Current action and preconditions to check: path_clear

Your task: For each precondition in the list above, predict whether it will hold at this action.

Consider the current scene as observed from the mobile robot's camera, and analyze the predicted future states of all dynamic agents (e.g., people, animals, vehicles, or any moving entities) within the NEXT SECOND.

IMPORTANT: Only answer "very likely" if you are absolutely certain—based on strong, clear evidence—that a dynamic agent will violate the precondition in the predicted future state. Do NOT answer "very likely" for unlikely, ambiguous, or low-probability risks.

Ask yourself for each precondition: Is there a high probability, with clear and convincing evidence, that the predicted future states of any dynamic agent will interfere with the predicted future state of the currently executing action within the NEXT SECOND, causing that precondition to fail?

Assess the risk level based on these predictions. Use "likely" or "very likely" if motions create a clear risk of interference.

Use "neutral" or "improbable" if agents are nearby but their predicted paths are clearly diverging or non-conflicting.

Failure Risk Categories: "very improbable", "improbable", "neutral", "likely", "very likely"

Answer Format: Output ONLY the probability_of_failure value from these categories: "very improbable", "improbable", "neutral", "likely", "very likely"

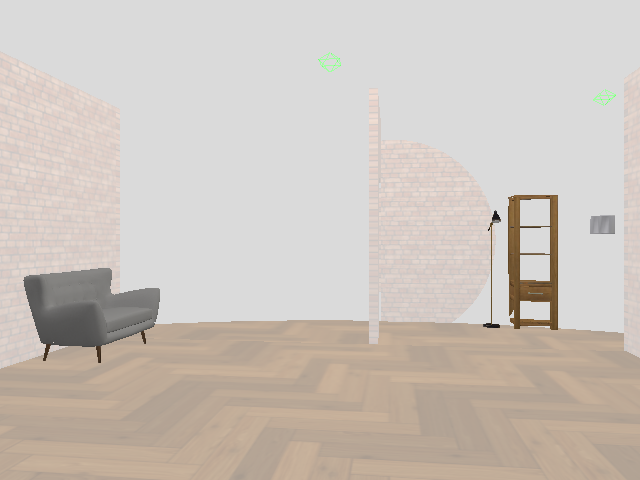

Answer: very improbable